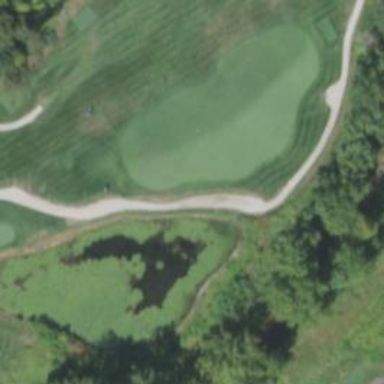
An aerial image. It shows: Golf hole.